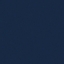
Land use / land cover: SeaLake